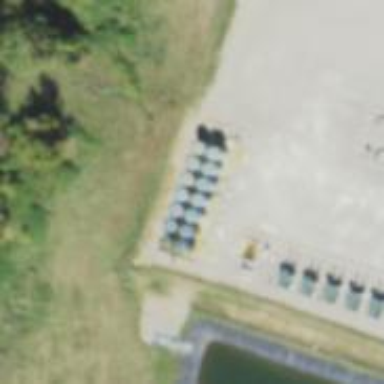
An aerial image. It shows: Storage tank that is man-made.